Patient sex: M
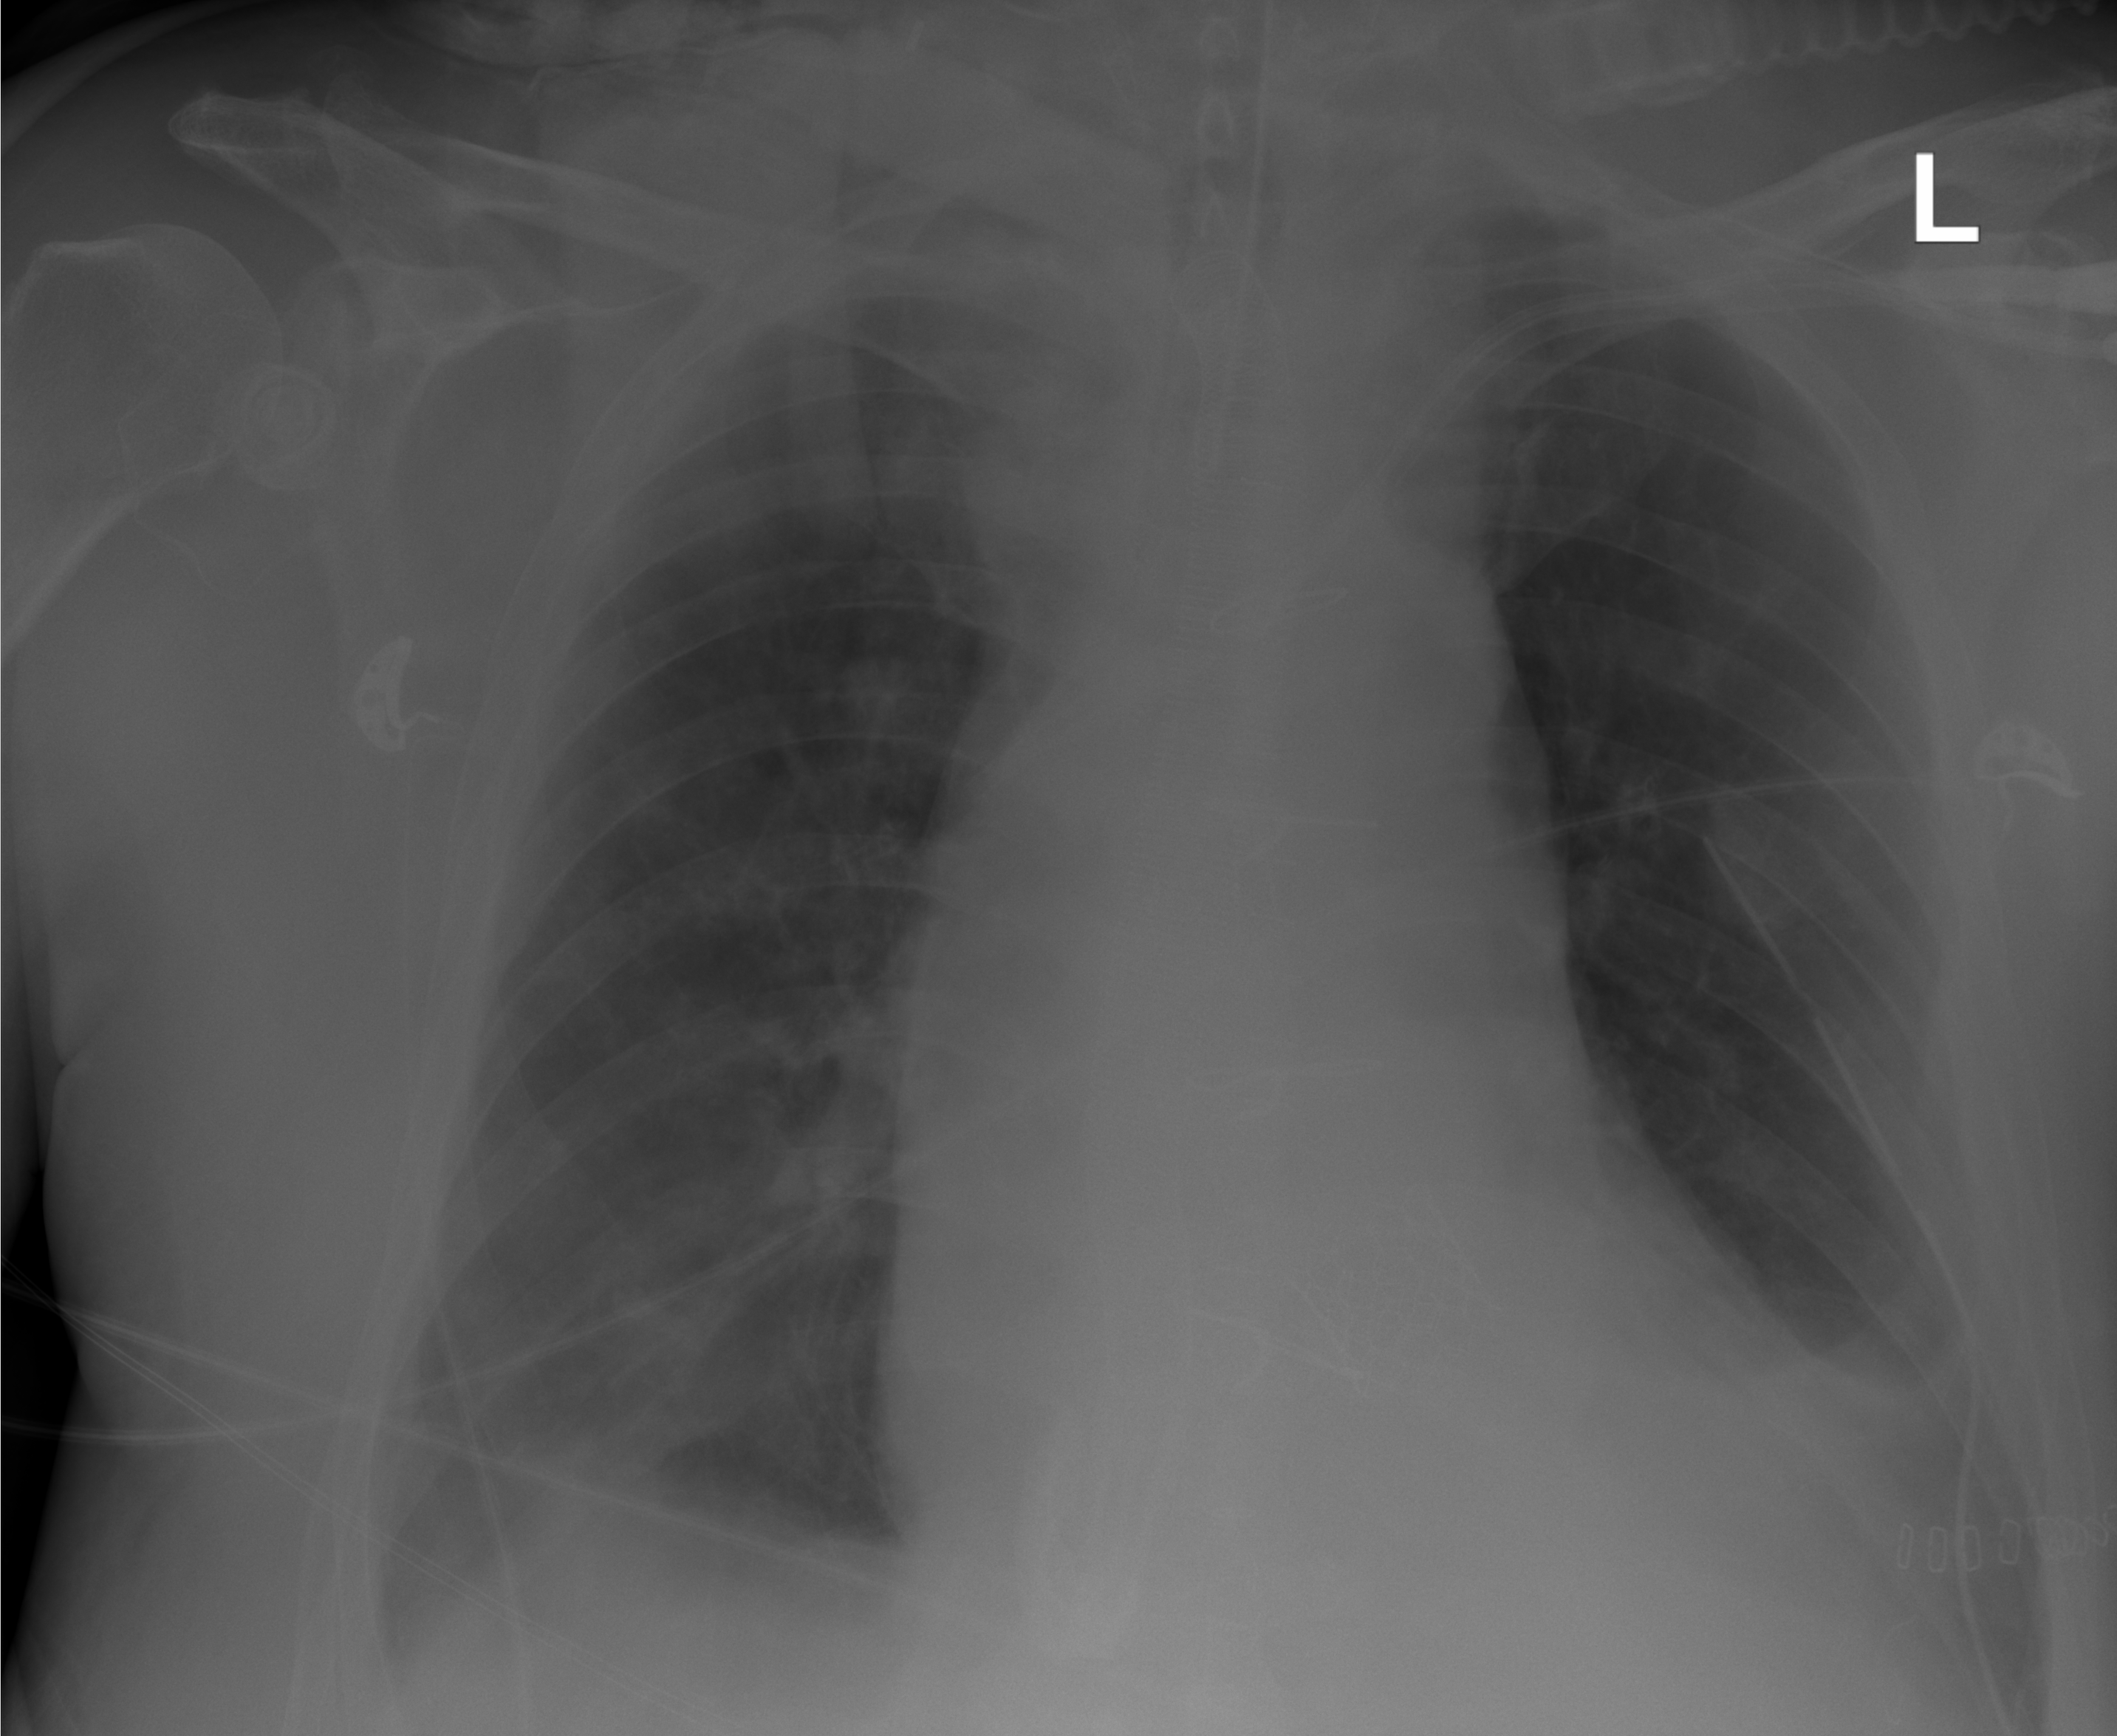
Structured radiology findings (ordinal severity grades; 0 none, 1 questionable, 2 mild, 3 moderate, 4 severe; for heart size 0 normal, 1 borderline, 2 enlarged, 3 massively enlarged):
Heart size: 2
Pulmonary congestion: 0
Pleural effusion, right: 2
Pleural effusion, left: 2
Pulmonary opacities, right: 0
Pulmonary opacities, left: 0
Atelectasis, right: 0
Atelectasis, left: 2